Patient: sex M, age 61
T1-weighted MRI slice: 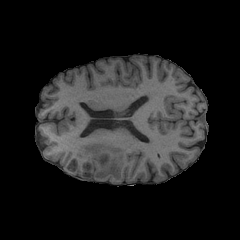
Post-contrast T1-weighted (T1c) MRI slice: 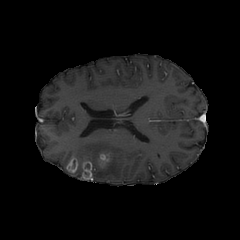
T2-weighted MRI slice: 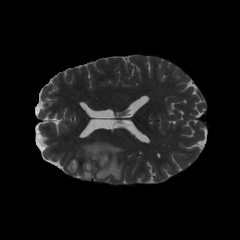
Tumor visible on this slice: yes
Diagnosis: Glioblastoma, IDH-wildtype
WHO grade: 4